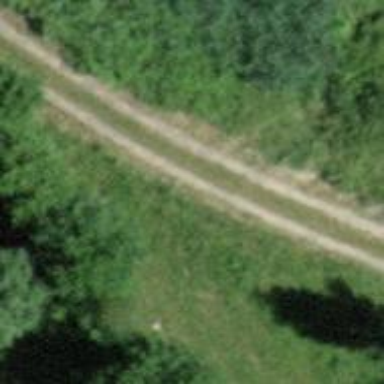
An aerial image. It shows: Track with grade1 tracktype.